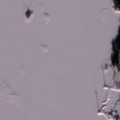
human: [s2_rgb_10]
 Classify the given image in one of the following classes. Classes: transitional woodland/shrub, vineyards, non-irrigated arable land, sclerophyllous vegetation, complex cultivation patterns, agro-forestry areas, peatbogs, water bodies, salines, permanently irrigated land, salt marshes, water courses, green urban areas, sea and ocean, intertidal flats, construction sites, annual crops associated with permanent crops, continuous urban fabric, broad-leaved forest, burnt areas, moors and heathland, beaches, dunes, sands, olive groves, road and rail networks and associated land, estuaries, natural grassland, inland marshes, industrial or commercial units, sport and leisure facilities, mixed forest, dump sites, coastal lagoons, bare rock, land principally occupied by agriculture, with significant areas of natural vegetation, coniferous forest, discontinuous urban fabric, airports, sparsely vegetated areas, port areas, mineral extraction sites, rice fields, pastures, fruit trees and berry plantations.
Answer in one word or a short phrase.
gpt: mixed forest, sea and ocean